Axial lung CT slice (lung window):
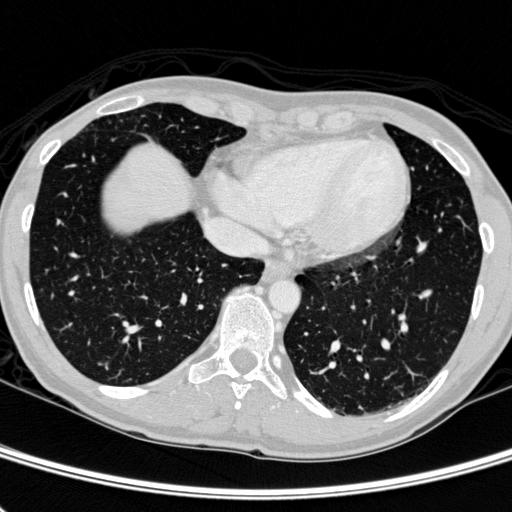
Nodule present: no